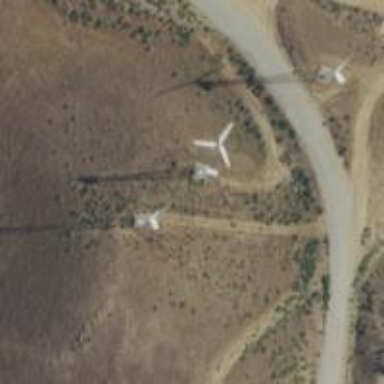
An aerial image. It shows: Wind-powered generator.